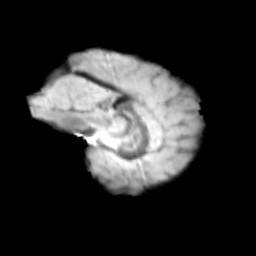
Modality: T2w
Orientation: sagittal
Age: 9
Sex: female
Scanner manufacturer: siemens
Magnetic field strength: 3 T
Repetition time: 3.8 s
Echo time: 0.07 s